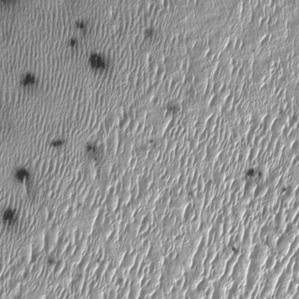
Label: frost